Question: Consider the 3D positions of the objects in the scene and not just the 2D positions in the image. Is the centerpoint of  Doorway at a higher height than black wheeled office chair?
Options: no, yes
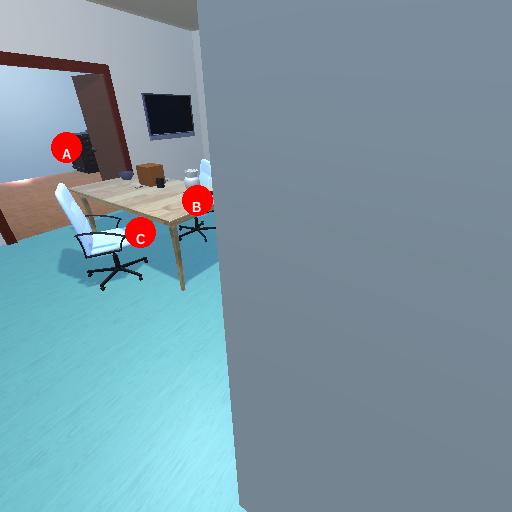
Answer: no